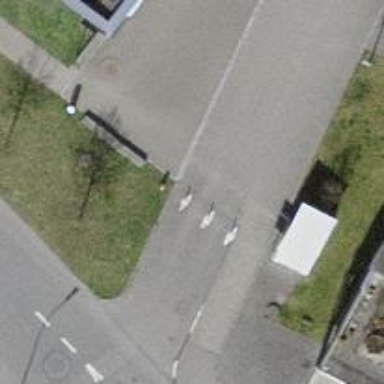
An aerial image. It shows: Bollard.